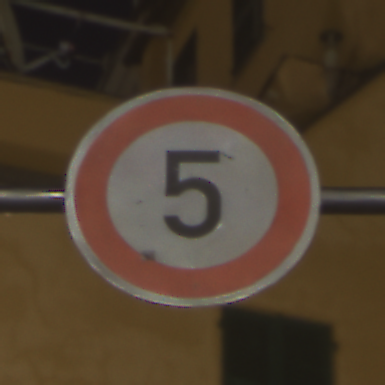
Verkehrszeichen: Geschwindigkeit5
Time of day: Night
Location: Outdoor (Urban)
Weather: PartlyCloudy
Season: NotSpecified
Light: Artificial